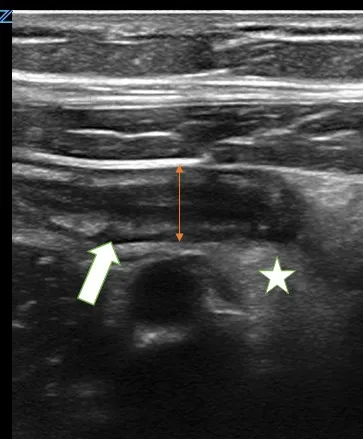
7.5-millimeter noncompressible appendix in long-axis with wall thickening and surrounding mesenteric edema/ inflammation. The arrow's tip sits on then irregular thickened wall of appendix. The arrow sits in the center of a cloud of echogenic inflamed fat. The double arrow indicates the appendiceal diameter.
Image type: radiology (ultrasound)